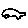
Label: car